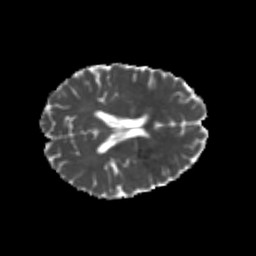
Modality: MD
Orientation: axial
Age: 20
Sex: female
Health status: healthy
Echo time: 0.074 s